Question: As of a appeared at left side of the code in the test classes:

But, as of this appear to be no longer available/visible.
This diamond is used to offer useful inline information about every XCTest and I want it back.
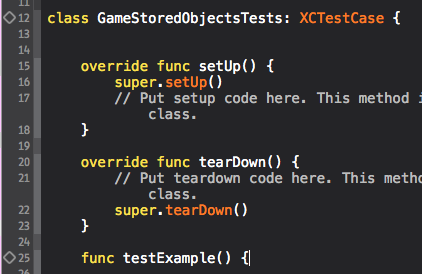
Answer: This was a bug in the previous Xcode 6.3 , fixed now with the release of Xcode 6.3.1, regarding Apple features in the new release.